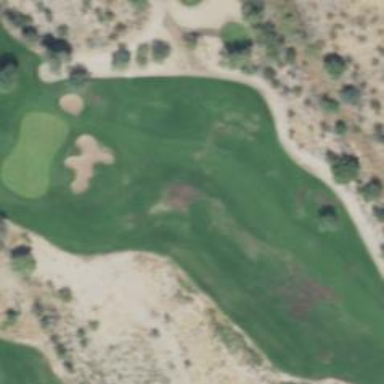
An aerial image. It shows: View of golf hole.